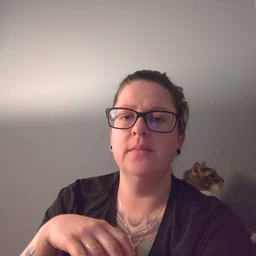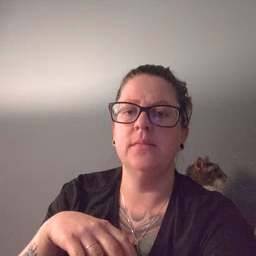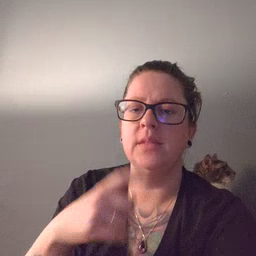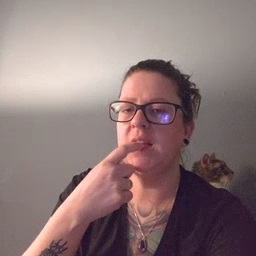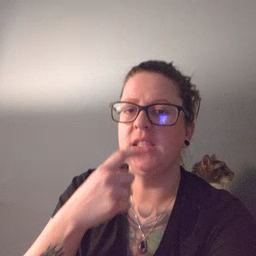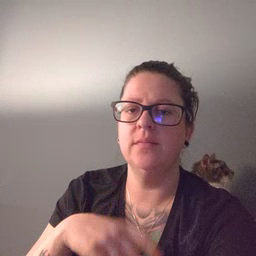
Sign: glasswindow